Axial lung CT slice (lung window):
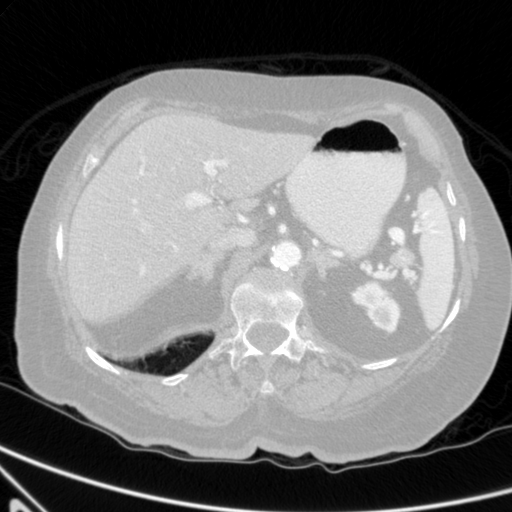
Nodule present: no